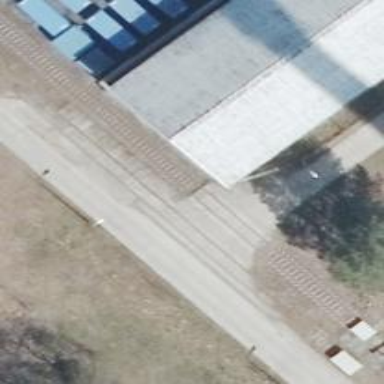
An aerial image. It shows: Railway level crossing.